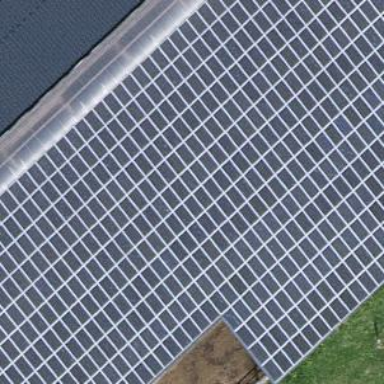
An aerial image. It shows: Solar photovoltaic panel generator.